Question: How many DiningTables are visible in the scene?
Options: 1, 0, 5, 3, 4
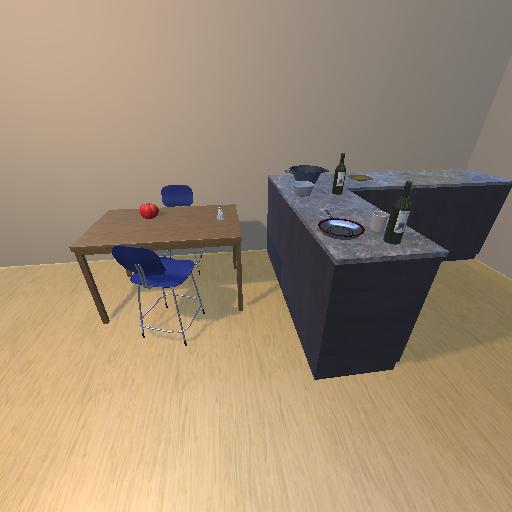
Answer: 1